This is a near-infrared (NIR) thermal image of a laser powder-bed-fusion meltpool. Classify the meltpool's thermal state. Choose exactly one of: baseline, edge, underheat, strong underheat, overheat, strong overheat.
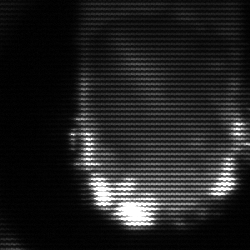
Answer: baseline